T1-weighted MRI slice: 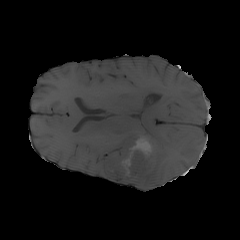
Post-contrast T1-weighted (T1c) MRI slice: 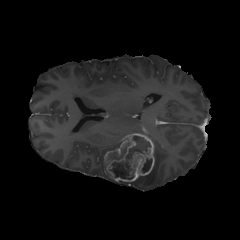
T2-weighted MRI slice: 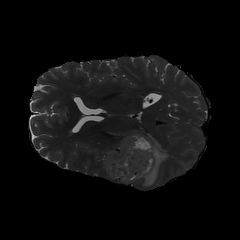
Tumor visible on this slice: yes